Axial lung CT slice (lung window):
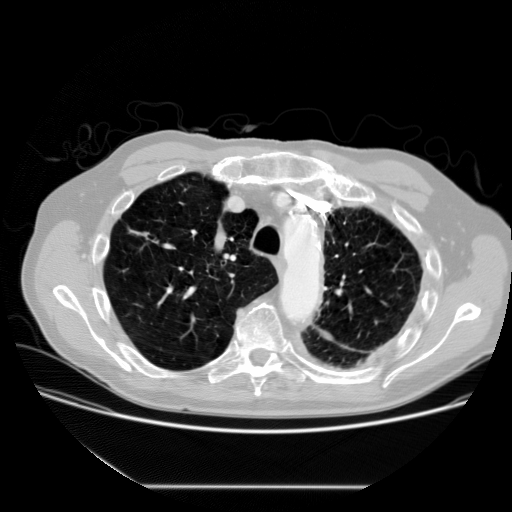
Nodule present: no